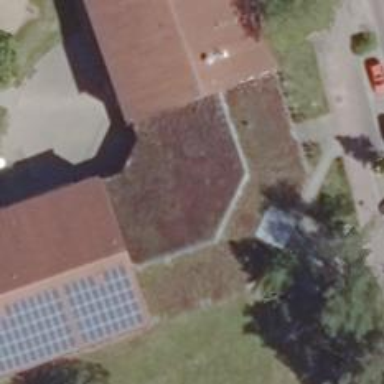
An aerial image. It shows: School.